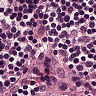
Metastatic tissue present: no